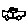
Label: car